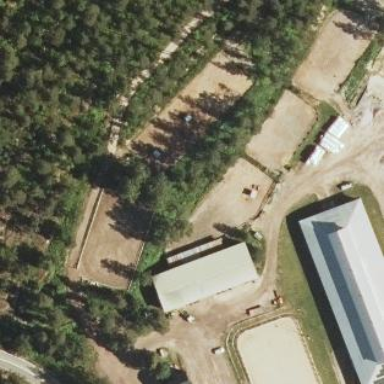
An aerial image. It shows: Equestrian pitch for leisure land activities.